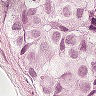
Metastatic tissue present: yes